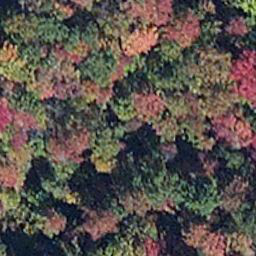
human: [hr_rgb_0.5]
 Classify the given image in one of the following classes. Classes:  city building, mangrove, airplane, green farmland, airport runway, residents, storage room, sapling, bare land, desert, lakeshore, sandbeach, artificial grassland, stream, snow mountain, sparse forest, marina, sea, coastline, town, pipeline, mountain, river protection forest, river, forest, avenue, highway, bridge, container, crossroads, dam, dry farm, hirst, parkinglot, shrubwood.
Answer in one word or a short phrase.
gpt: mangrove